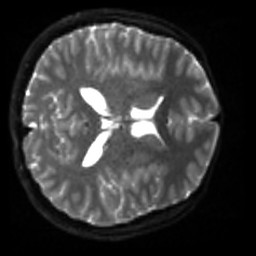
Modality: sbref
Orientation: axial
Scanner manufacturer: siemens
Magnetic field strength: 3 T
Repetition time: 4 s
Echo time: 0.0594 s